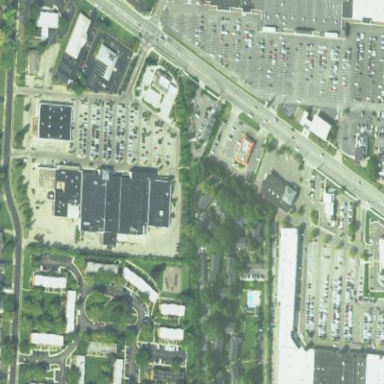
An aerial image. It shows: Retail area.